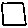
Label: square